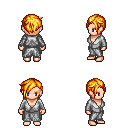
a pixel art fantasy rpg character, female body template, human, light skin, white robe, teal pants, light blonde pixie cut hairstyle, four views (front, back, left, right), 2x2 character sprite sheet, small pixel art, hard edges, no anti-aliasing